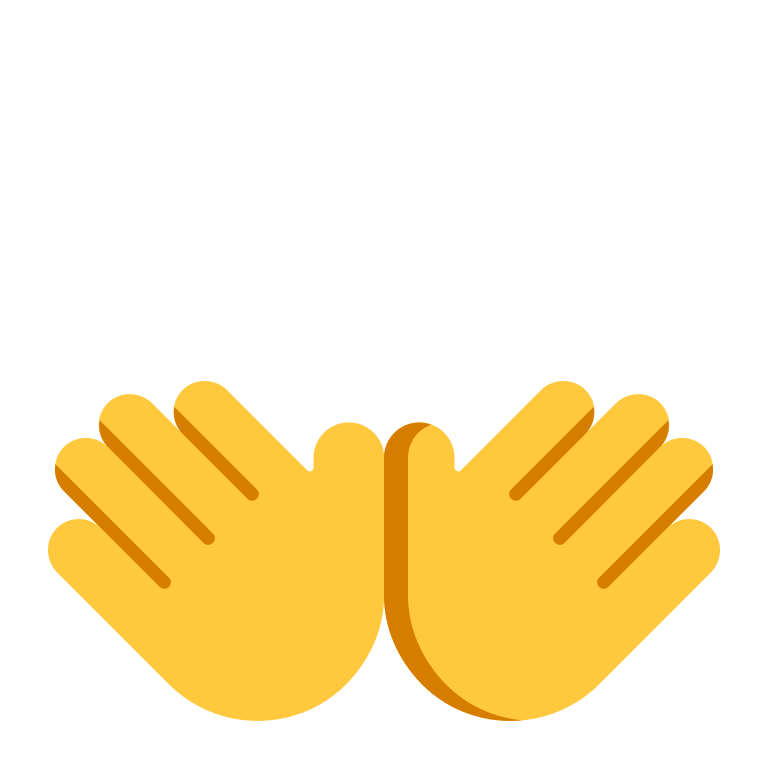
open hands flat default